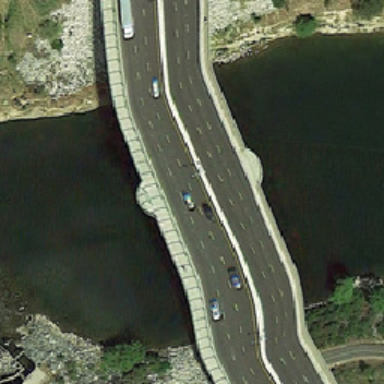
The bridge connects the two sides of the river .